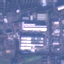
Land use / land cover: Industrial